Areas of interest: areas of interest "Jin Dou Used Car Trading Center"
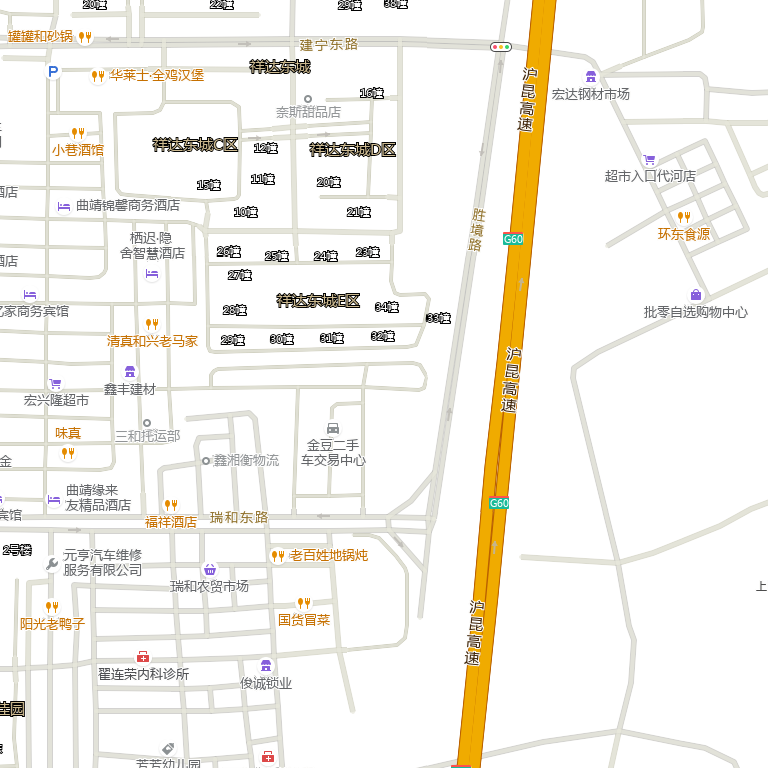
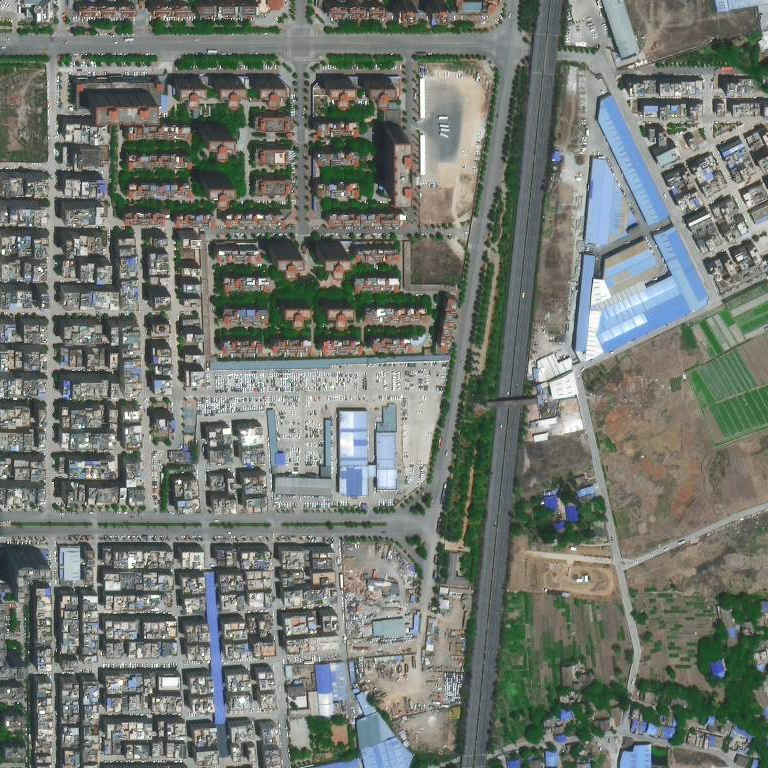